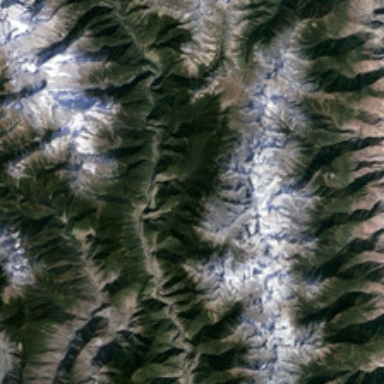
A long river flows through the mountain .